Question: I suppose this is possible since in the def of 'fit' function <URL>:
> X : array-like, shape = [n_samples, n_features]
Now I have,

I can certainly generate a string representation of the decision tree then replace 'X[]' with actual feature names. But I wonder if the 'fit' function could directly take feature names as part of inputs? I tried the following format for each sample
- [1, 2, "feature_1", "feature_2"]- [[1, 2], ["feature_1", "feature_2"]]
but neither worked. What does that 'shape' mean? Could you please give me an example?
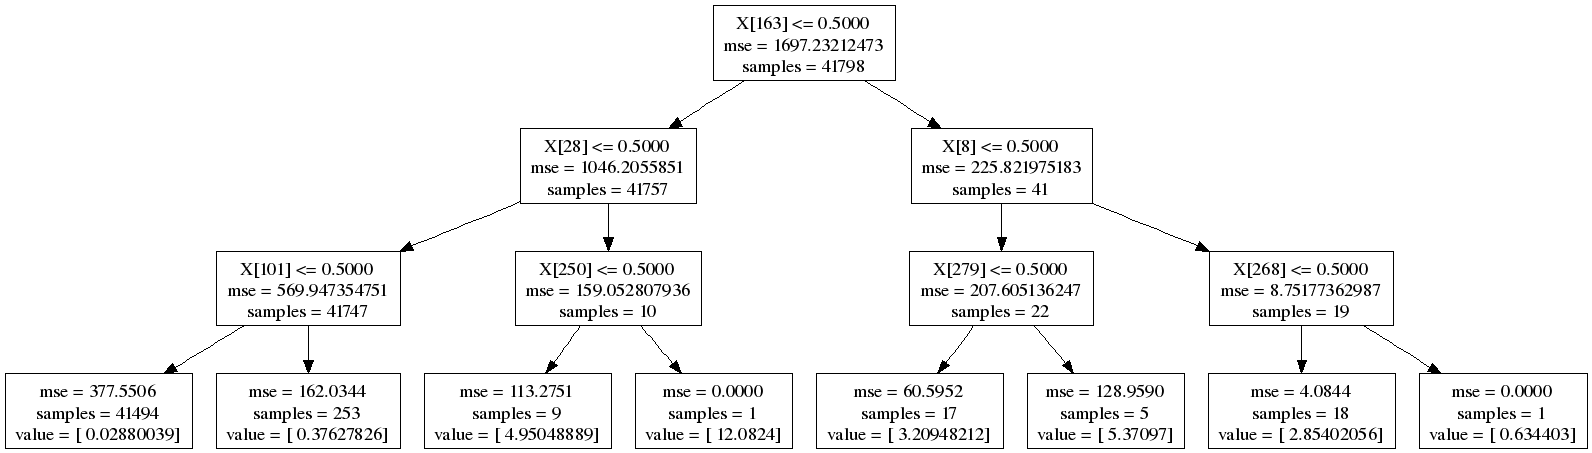
Answer: The 'fit' function itself doesn't support anything like that. However, you can draw the decision tree, including feature labels, with the <URL>. Essentially, you'd do something like this:
'''
iris = load_iris()
t = tree.DecisionTreeClassifier()
fitted_tree = t.fit(iris.data, iris.targets)
outfile = tree.export_graphviz(fitted_tree, out_file='filename.dot', feature_names=iris.feature_names)
outfile.close()
'''
This will produce a 'dot' file, which graphviz (which must be installed separately) can then "render" into a traditional image format (postscript, png, etc.) For example, to make a png file, you'd run:
'''
dot -Tpng filename.dot > filename.png
'''
The dot file itself is a plain-text format and fairly self-explanatory. If you wanted to tweak the text, a simple find-replace in the text editor of your choice would work. There are also python modules for directly interacting with graphviz and its files. <URL> seems to be pretty popular, but there are others too.
---
The 'shape' reference in 'fit''s documentation just refers to the layout of 'X', the training data matrix. Specifically, it expects the first index to vary over training examples, while the 2nd index refers to features. For example, suppose your data's 'shape' is (150, 4), as is the case for 'iris.data'. The 'fit' function will interpret it as containing 150 training examples, each of which consists of four values.